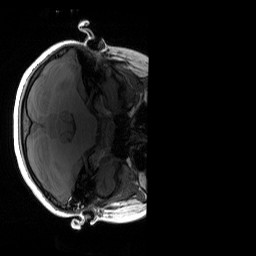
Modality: T1w
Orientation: axial
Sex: female
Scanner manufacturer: siemens
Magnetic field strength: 3 T
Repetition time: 1.9 s
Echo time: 0.00243 s